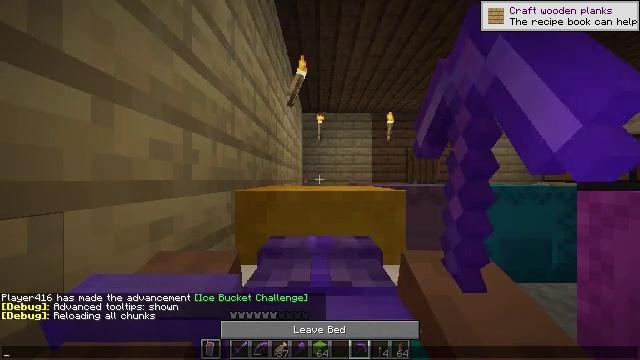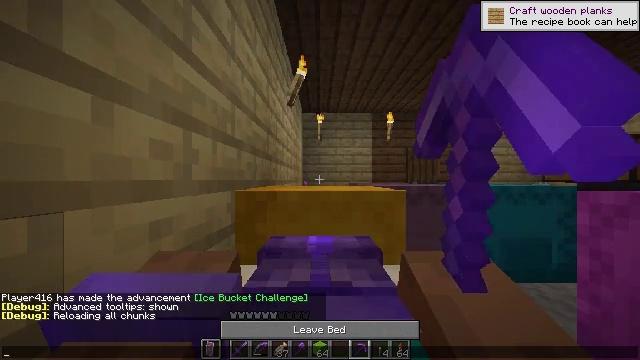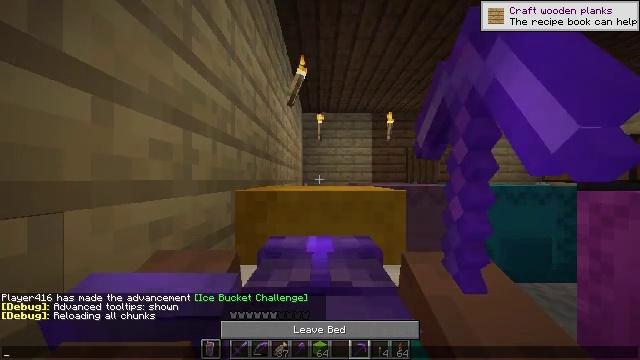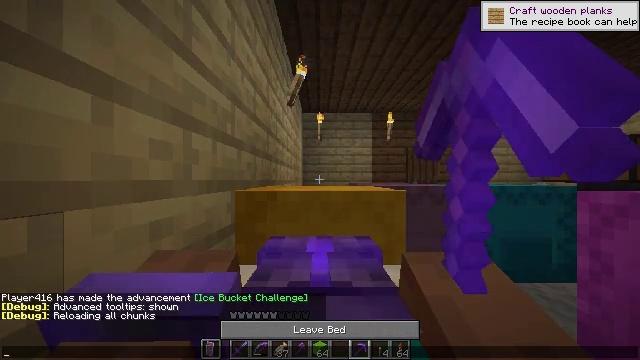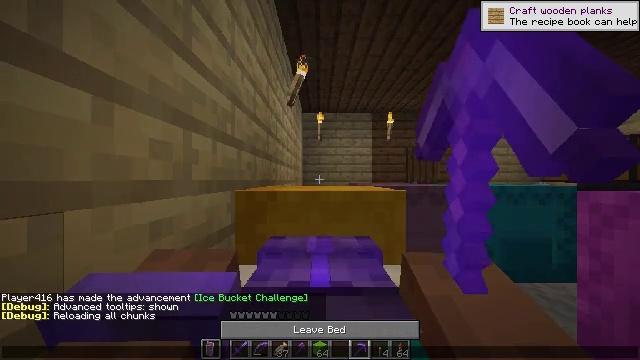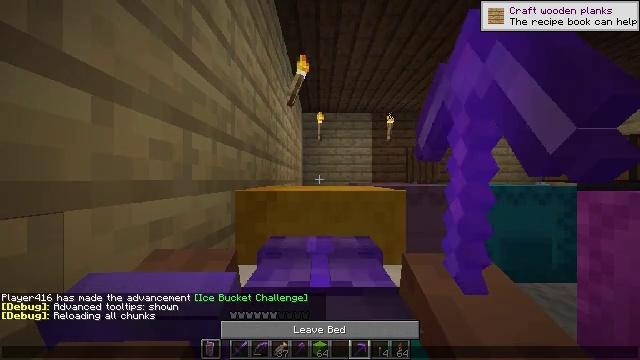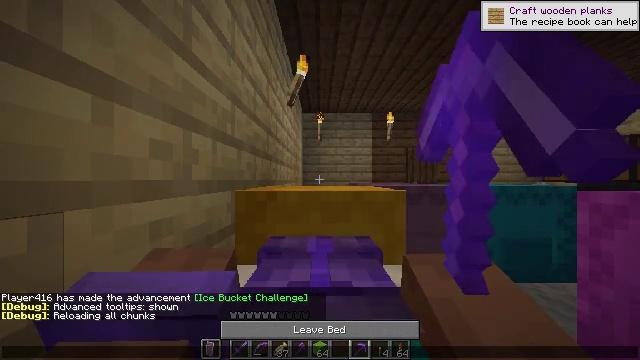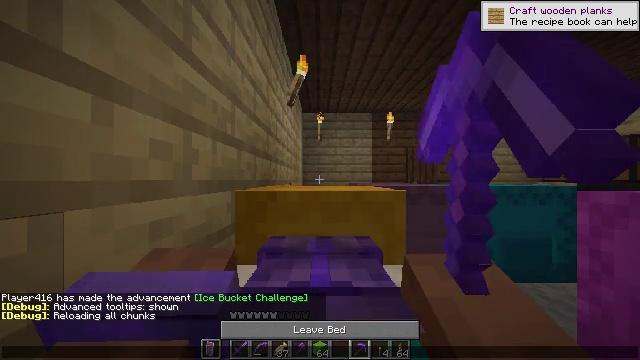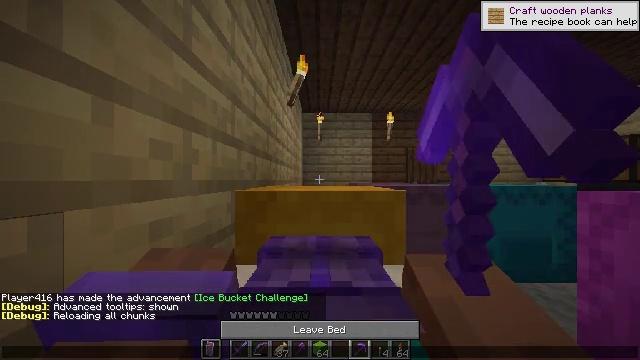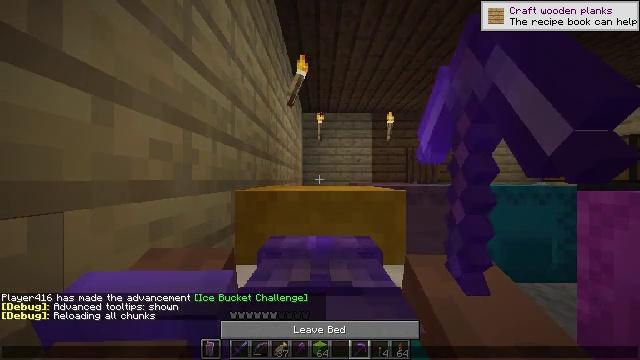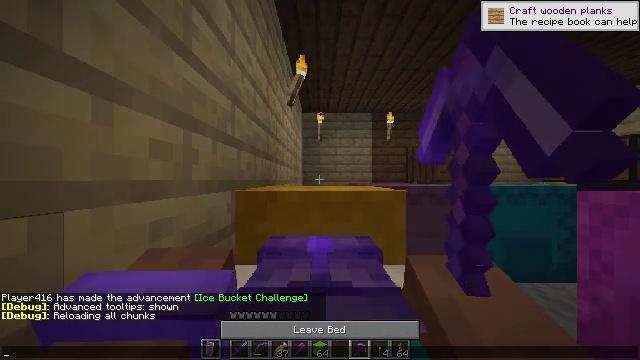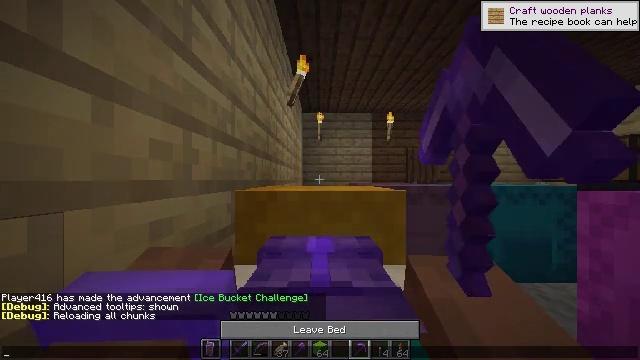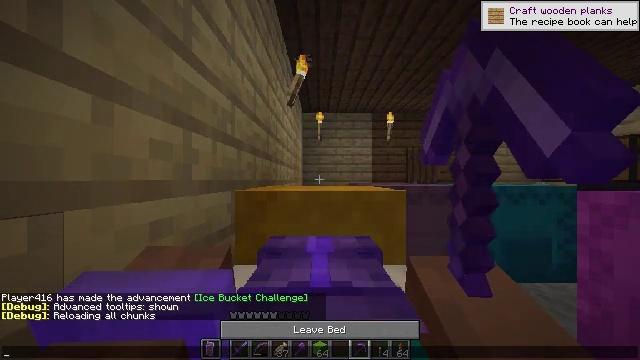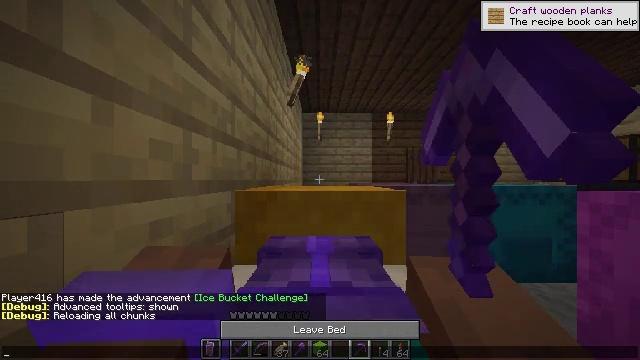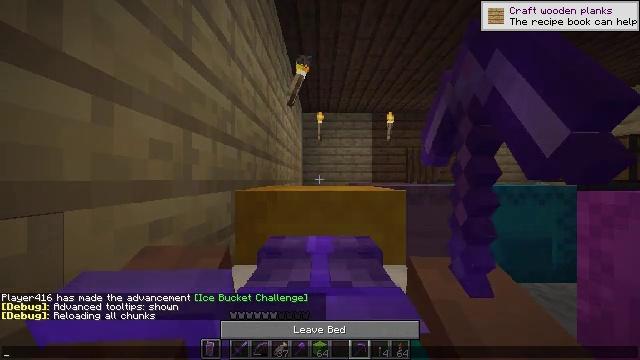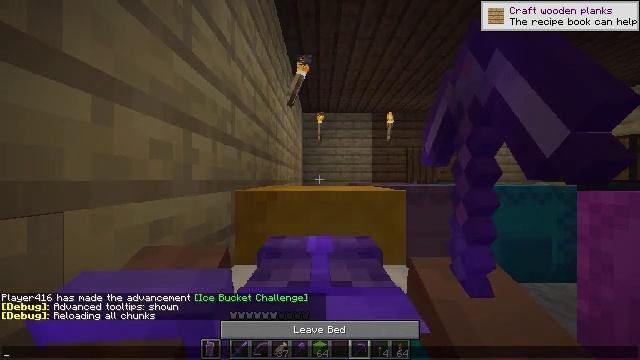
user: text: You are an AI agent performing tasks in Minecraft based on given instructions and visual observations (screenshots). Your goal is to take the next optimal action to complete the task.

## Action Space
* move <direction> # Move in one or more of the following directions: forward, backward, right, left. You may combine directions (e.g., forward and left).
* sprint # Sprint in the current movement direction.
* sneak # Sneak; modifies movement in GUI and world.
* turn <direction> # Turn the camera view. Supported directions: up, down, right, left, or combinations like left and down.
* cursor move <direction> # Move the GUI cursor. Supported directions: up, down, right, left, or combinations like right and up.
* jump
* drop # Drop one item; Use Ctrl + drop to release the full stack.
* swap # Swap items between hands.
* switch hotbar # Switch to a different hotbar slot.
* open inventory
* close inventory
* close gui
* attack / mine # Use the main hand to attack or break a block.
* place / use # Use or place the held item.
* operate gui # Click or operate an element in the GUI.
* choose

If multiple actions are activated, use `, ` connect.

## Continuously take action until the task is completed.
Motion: motion action
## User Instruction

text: Access the crafting grid to create a lime carpet.
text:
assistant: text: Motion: no_op
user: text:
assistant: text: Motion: no_op
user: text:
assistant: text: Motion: no_op
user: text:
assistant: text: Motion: no_op
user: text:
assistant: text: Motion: no_op
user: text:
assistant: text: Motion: no_op
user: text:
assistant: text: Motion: no_op
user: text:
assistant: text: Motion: no_op
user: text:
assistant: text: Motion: no_op
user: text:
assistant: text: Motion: no_op
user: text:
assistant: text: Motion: no_op
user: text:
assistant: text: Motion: no_op
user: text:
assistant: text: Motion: no_op
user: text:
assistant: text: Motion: no_op
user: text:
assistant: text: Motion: no_op
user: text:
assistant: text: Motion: no_op
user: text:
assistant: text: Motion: no_op
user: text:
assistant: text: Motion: no_op
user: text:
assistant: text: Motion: no_op
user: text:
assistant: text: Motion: no_op
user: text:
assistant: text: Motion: no_op
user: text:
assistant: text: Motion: no_op
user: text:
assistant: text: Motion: no_op
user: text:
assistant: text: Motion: no_op
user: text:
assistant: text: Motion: no_op
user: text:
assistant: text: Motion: no_op
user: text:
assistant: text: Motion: no_op
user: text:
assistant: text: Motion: no_op
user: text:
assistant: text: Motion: no_op
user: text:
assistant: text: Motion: no_op